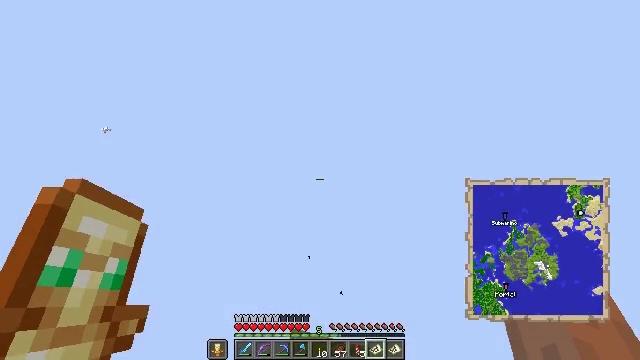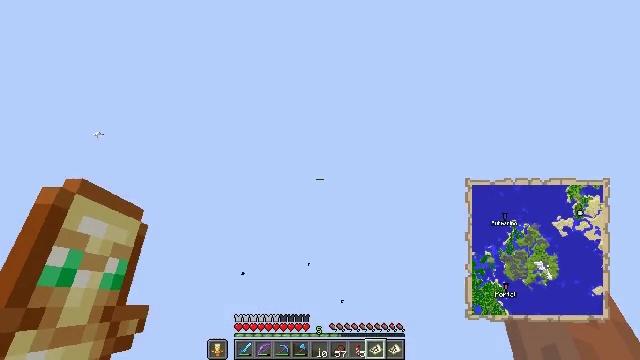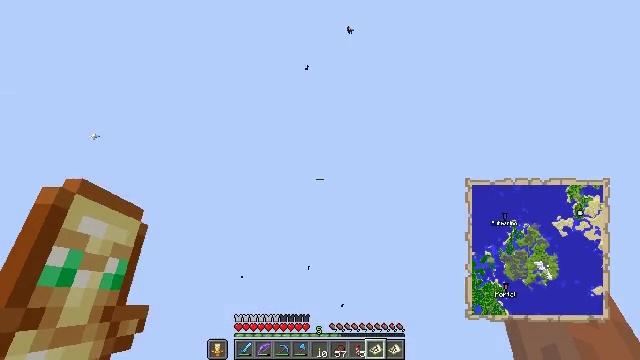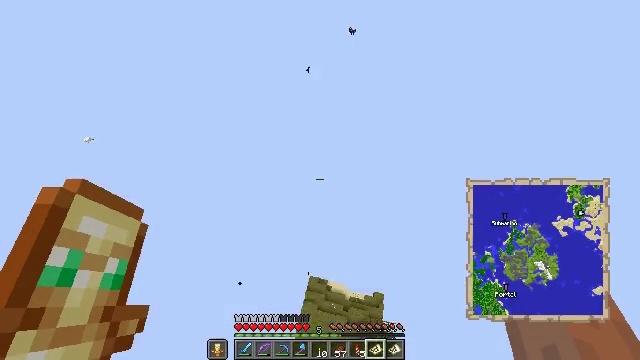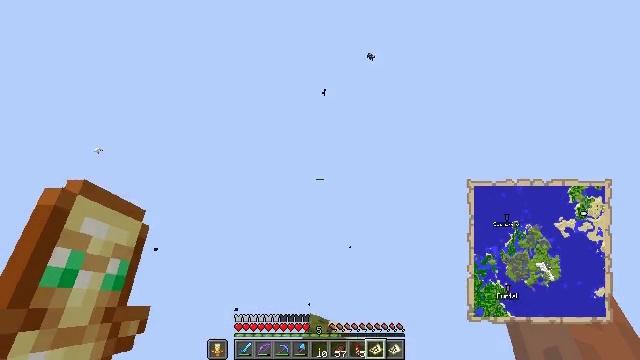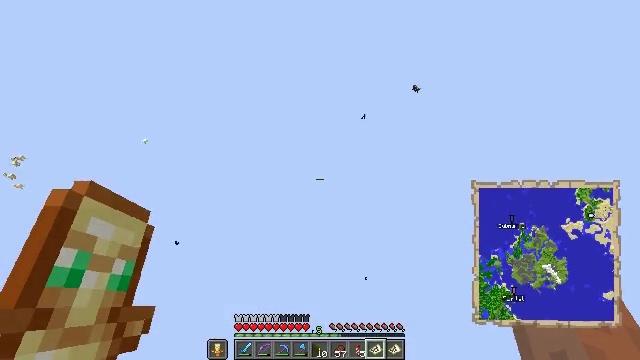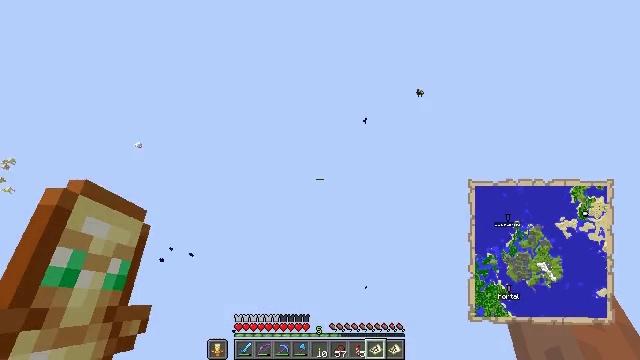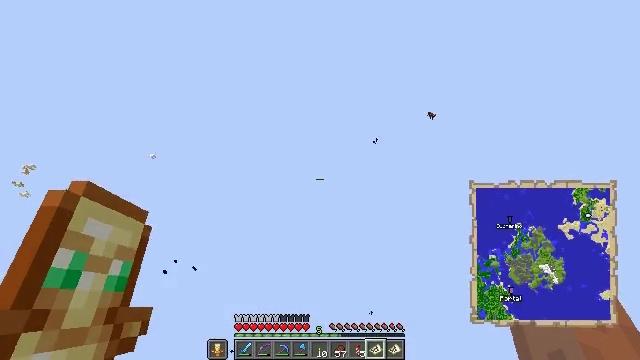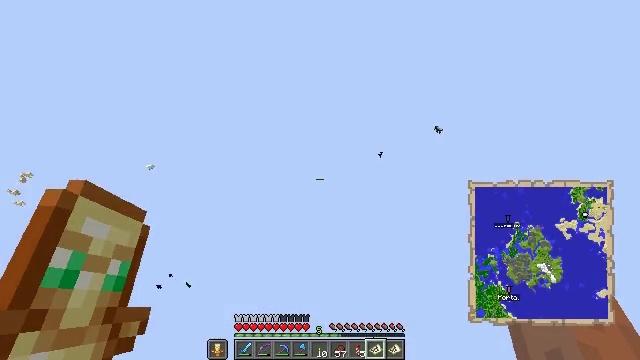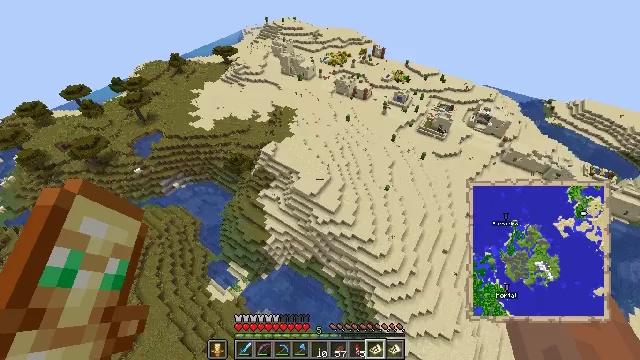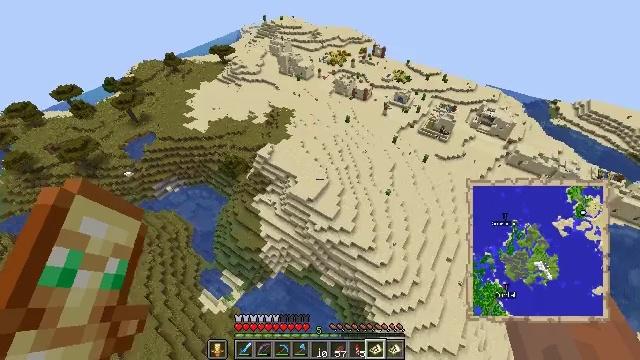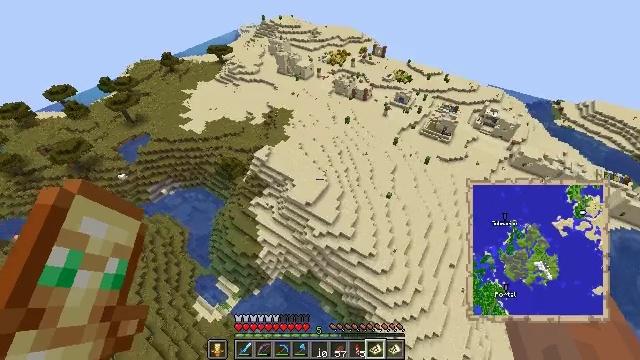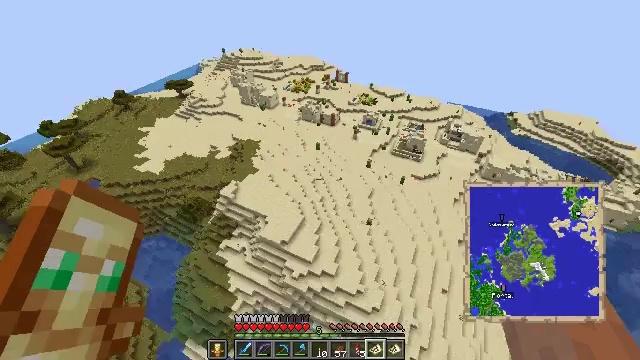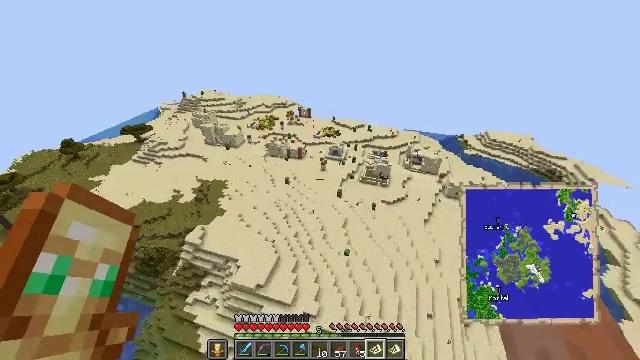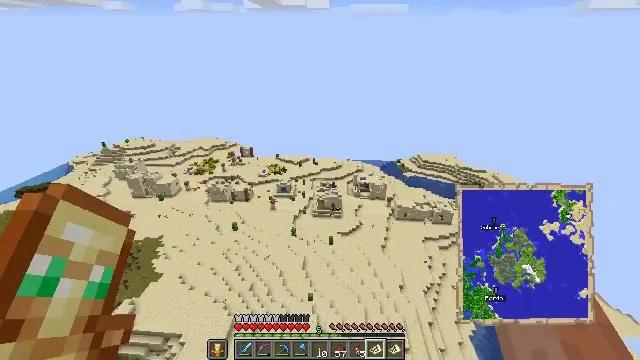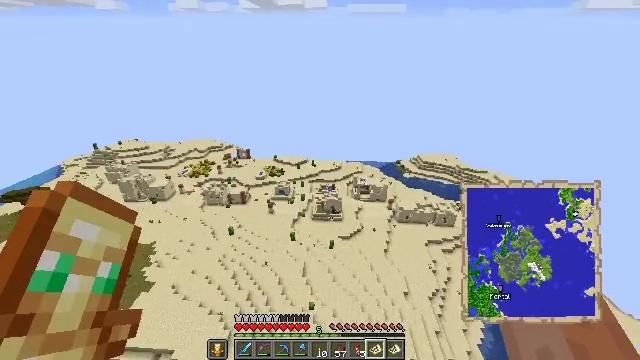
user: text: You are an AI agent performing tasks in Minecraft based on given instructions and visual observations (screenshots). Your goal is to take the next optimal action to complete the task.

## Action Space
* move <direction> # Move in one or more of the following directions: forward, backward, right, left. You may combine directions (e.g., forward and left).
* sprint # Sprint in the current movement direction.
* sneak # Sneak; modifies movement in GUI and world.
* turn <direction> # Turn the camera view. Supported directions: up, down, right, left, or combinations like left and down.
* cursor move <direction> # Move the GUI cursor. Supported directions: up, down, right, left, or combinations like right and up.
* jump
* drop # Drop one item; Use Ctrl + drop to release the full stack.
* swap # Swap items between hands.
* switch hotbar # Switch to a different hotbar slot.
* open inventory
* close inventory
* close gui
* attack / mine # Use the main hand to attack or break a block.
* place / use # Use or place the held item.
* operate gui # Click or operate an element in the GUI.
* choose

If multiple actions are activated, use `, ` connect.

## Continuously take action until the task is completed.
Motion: motion action
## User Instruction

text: Gather hay blocks from the farm.
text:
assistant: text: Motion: no_op
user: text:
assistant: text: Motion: no_op
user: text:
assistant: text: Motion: no_op
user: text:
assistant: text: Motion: turn left and up
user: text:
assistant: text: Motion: turn left and up
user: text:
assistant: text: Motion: no_op
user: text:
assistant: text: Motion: turn left and up
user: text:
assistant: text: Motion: turn left and up
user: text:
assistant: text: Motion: no_op
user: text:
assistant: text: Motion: no_op
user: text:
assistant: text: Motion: no_op
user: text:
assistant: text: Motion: turn right and up
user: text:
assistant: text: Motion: turn right and up
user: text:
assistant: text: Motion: turn right and up
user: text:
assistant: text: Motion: no_op
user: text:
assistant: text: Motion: turn right
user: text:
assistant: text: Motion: no_op
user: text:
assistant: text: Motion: turn right
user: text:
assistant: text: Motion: turn right and up
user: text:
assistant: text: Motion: turn right and down
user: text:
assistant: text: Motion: turn right
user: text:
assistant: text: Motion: turn right
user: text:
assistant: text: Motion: no_op
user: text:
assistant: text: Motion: no_op
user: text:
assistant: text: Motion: no_op
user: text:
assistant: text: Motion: turn right and down
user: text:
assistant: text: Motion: no_op
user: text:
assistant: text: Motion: turn right
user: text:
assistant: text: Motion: no_op
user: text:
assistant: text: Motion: no_op